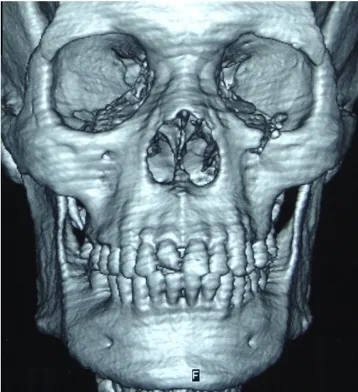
(d) postoperative 3D computed tomography showing the resultant defect in the inferior orbital rim.
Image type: radiology (ct)